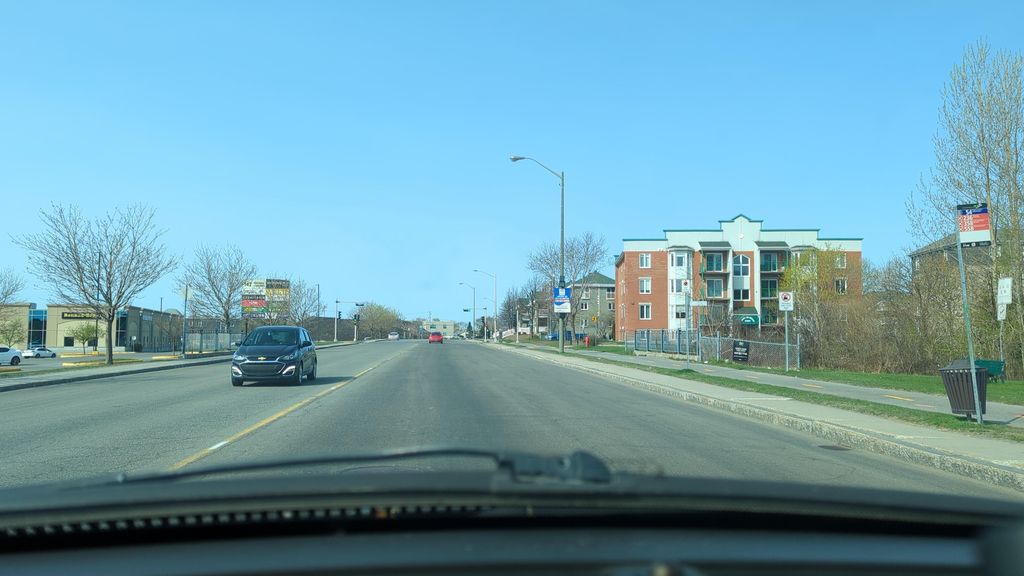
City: quebec_city